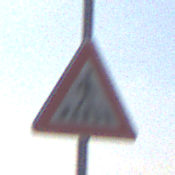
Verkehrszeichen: FussgaengerueberwegLinks
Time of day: Midday
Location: Outdoor (Nature)
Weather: PartlyCloudy
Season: NotSpecified
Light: Natural